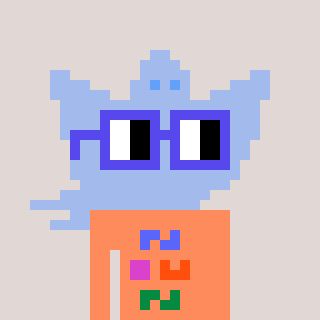
a pixel art character with square blue glasses, a ghost-B-shaped head and a peachy-colored body on a warm background